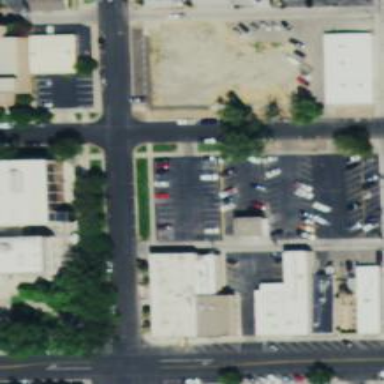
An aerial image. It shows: Parking space.